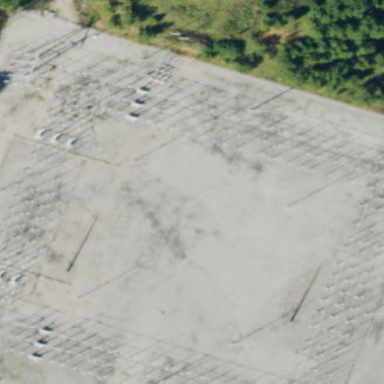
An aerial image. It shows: Outdoor power substation enclosed by fence. The substation is used for switching purposes.